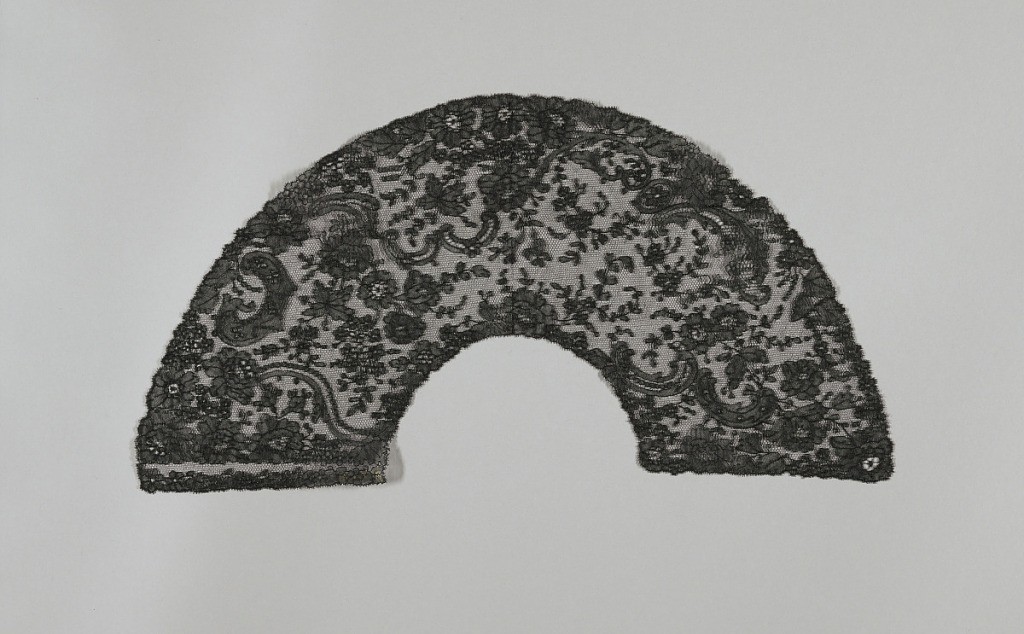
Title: Fan leaf
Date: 19th century
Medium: silk Technique: bobbin lace, Chantilly style
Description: Black Chantilly style bobbin lace leaf with design of flowering sprays and scrolls.